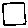
Label: square